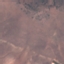
Land use / land cover class: HerbaceousVegetation